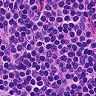
Metastatic tissue present: no